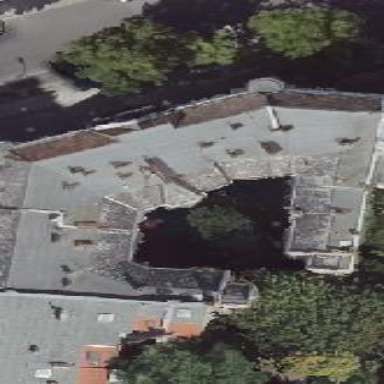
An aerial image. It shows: Building consisting of apartments with double saltbox roof made of roof tiles.